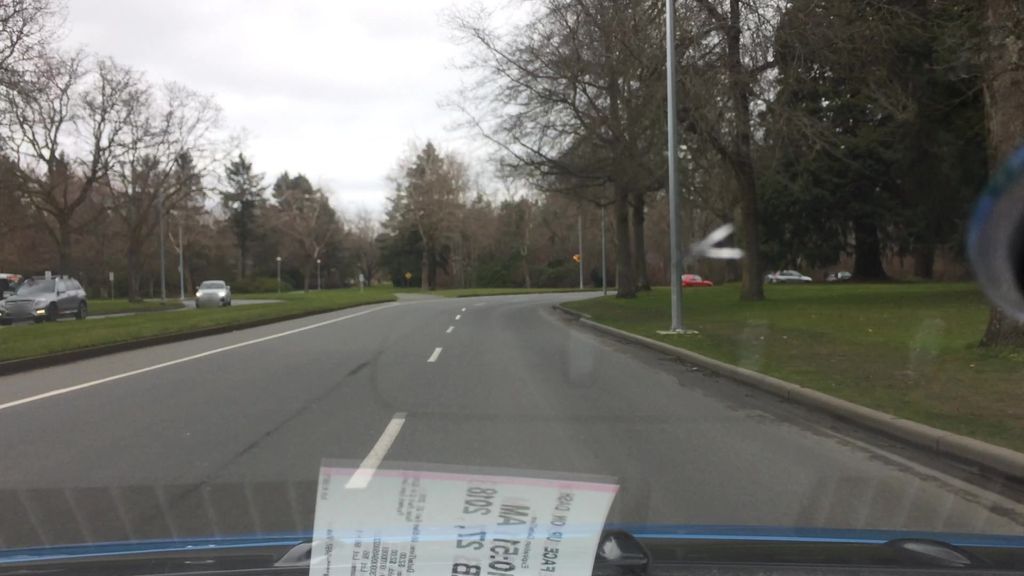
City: victoria